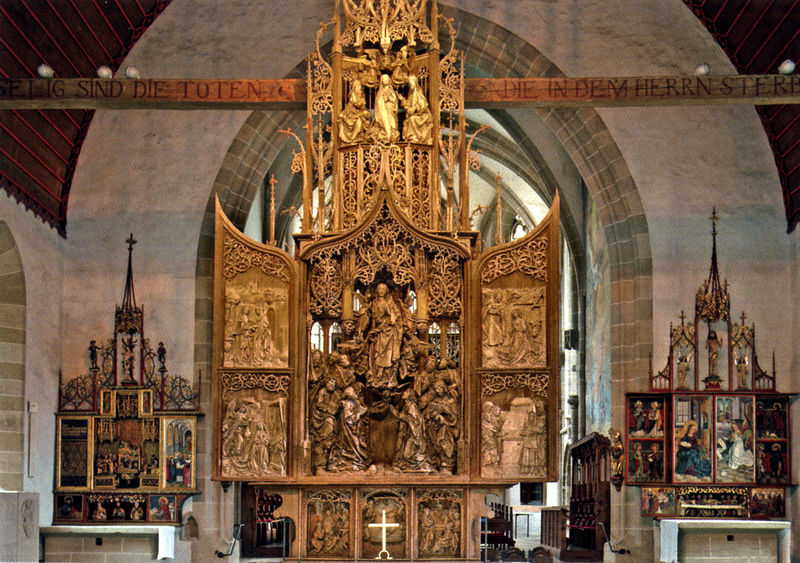
Titel: Blick in den Kirchenraum mit dem zentralen Fronleichnams-Altar und den beiden seitlichen Altären
Künstler: Tilman Riemenschneider
Standort: Creglingen im Taubertal
Institution: Herrgottskirche
Schlagwörter: flügel, frau, hell, holz, licht, fächer, muster, bibel, bild, bildnis, kirche, gold, personen, gotik, engel, ranken, skulptur, relief, farbig, schrift, bogen, inschrift, ornamente, verzierung, balken, deutsch, plastik, foto, nische, kreuz, dom, text, beten, altar, hochaltar, schnitzerei, gotisch, christlich, apsis, blattwerk, durchsichtig, chor, kapelle, mönch, stoß, heilige, filigran, maria, madonna, anbetung, szenen, fach, christentum, geschnitzt, nürnberg, aufsatz, motive, bildhauer, kreut, spitzgiebel, gesprenge, predella, retabel, tafeln, seitenaltäre, flügelaltar, triptychon, kreus, altarretabel, seitenaltar, riemenschneider, altarflügel, praedella, holzschnitzerei, madona, mittelbild, sprengwerk, selig, hlz, toten, klapptüren, triptyvhon, schnitzerei#